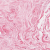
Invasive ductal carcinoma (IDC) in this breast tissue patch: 0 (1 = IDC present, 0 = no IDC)